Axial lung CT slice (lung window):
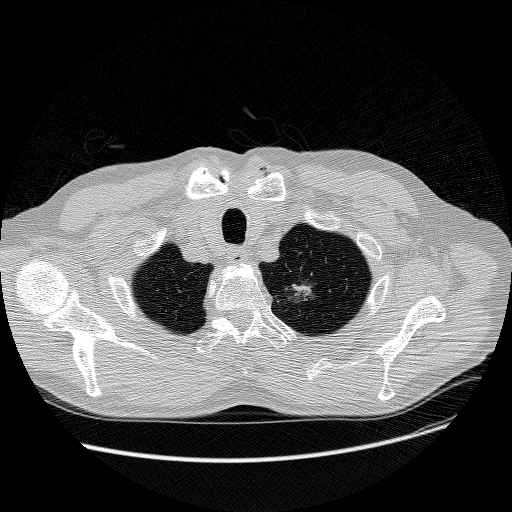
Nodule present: yes
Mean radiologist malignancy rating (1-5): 4.333